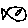
Label: fish